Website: walmart
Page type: billing-address
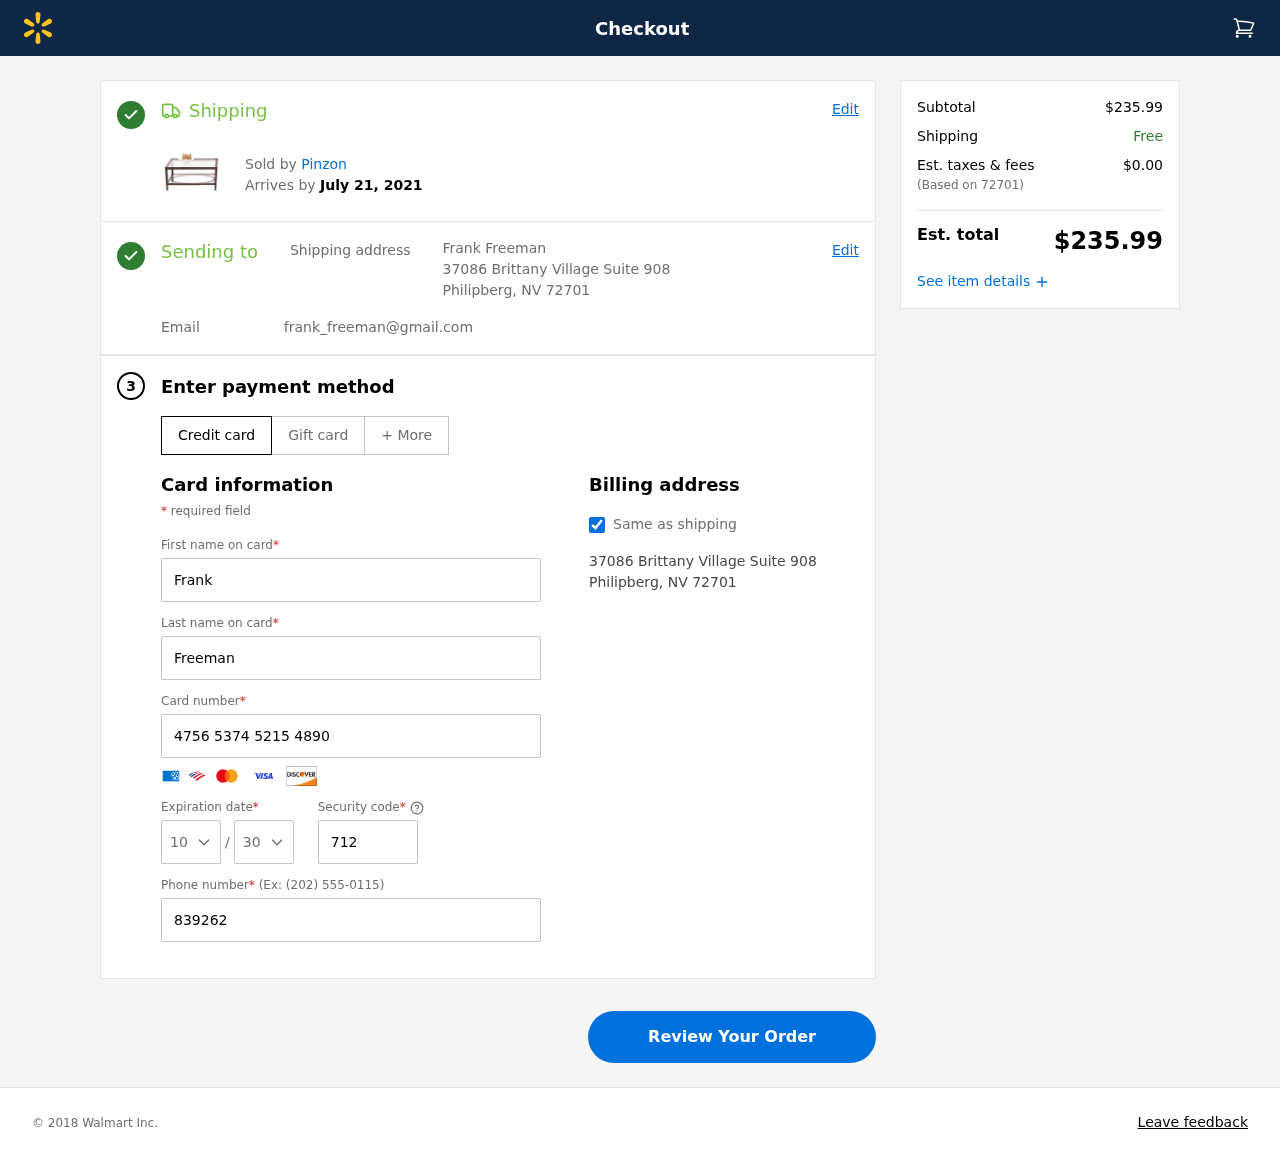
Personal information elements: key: PII_CARD_CVV
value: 712
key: PII_CARD_EXPIRY_MONTH
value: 10
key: PII_CARD_EXPIRY_YEAR
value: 30
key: PII_CARD_NUMBER
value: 4756 5374 5215 4890
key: PII_CITY_STATE_ZIP
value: Philipberg, NV 72701
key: PII_EMAIL
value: frank_freeman@gmail.com
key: PII_FIRSTNAME
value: Frank
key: PII_FULLNAME
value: Frank Freeman
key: PII_LASTNAME
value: Freeman
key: PII_PHONE
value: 8392628323
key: PII_POSTCODE
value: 72701
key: PII_STREET
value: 37086 Brittany Village Suite 908
Product elements: key: PRODUCT1_BRAND
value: Pinzon
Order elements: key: ORDER_DELIVERY_DATE
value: July 21, 2021
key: ORDER_SUBTOTAL
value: $235.99
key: ORDER_TAX
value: $0.00
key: ORDER_TOTAL
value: $235.99